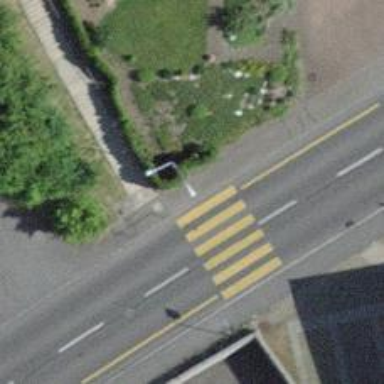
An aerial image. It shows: Asphalt sidewalk along the footway.